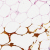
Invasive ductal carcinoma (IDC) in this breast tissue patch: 0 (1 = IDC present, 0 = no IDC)